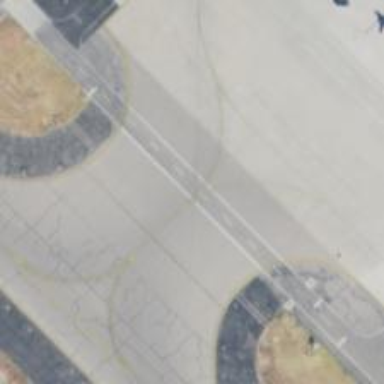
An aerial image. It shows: View of taxiway at the airport.